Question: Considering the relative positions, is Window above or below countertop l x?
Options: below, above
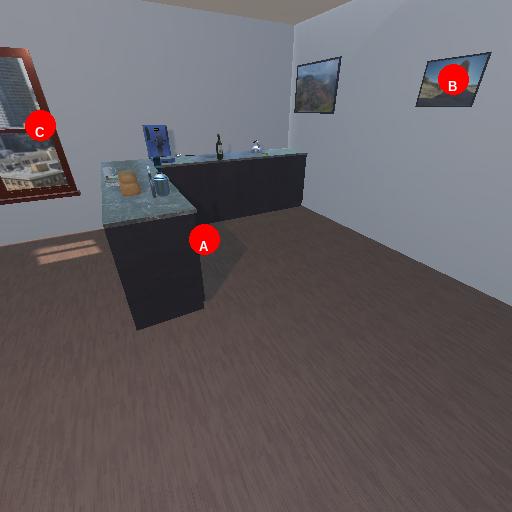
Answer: below